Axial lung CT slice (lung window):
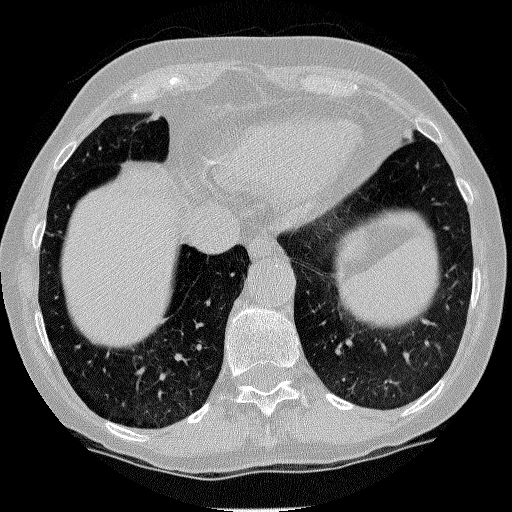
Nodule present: no